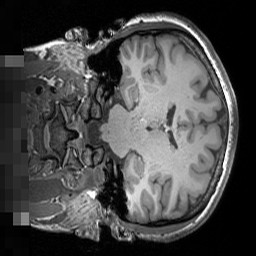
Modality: T1w
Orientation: coronal
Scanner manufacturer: siemens
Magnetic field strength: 3 T
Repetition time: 1.5 s
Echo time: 0.00291 s